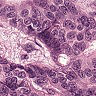
Metastatic tissue present: yes